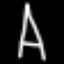
Label: The Eiffel Tower